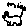
Label: cat